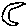
Label: moon